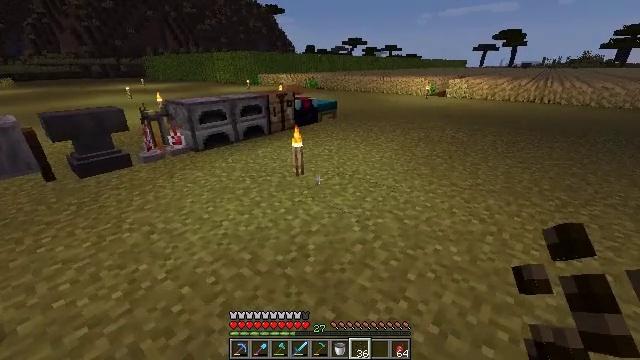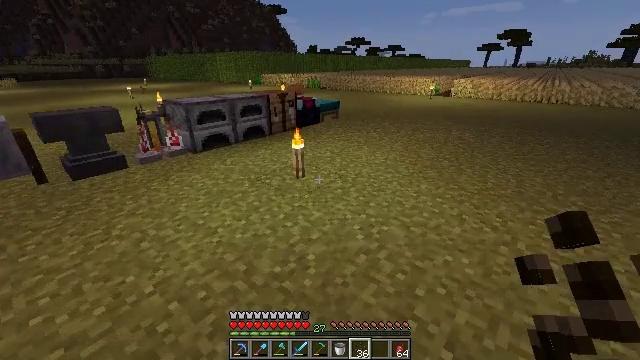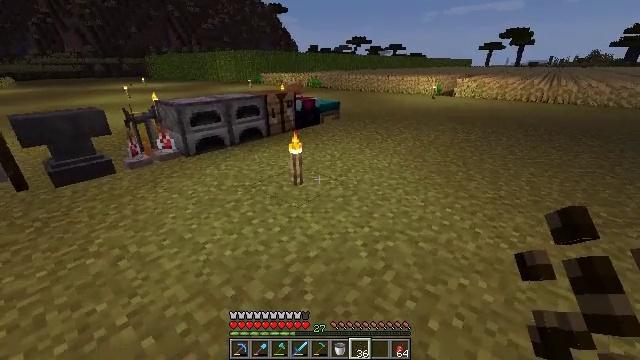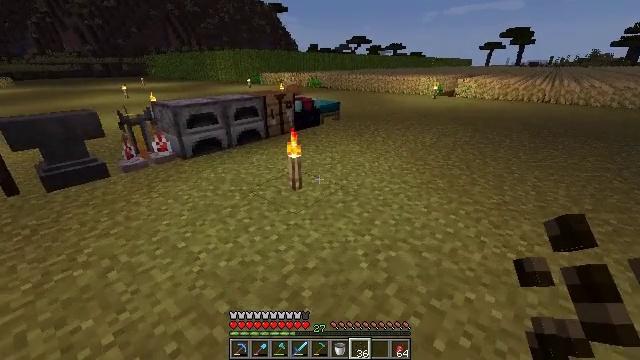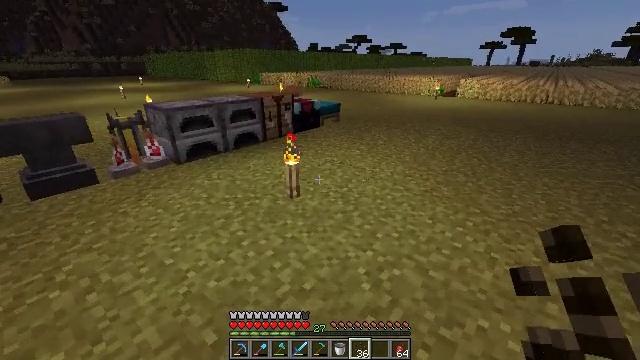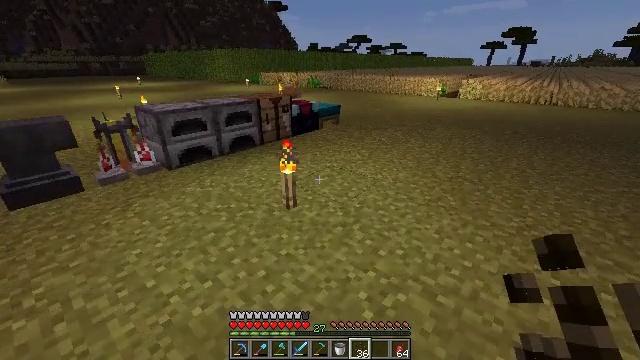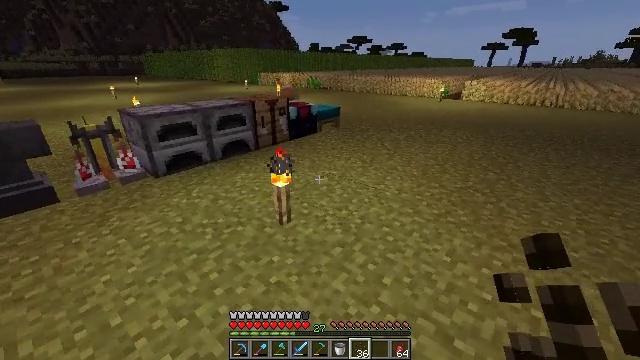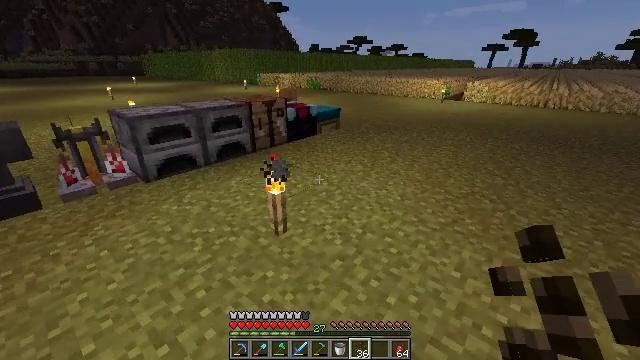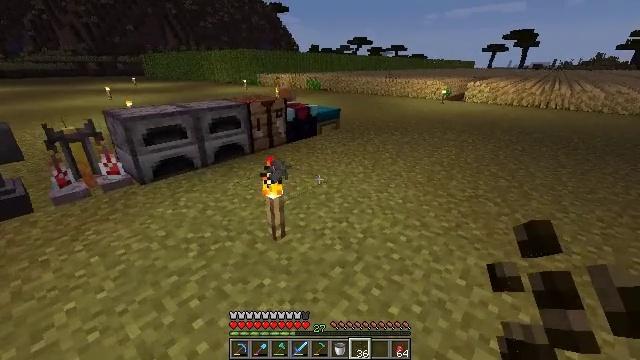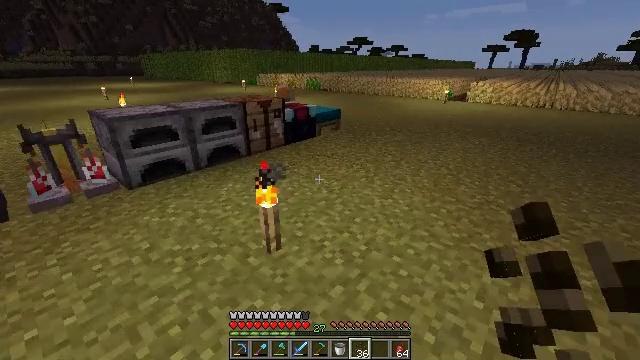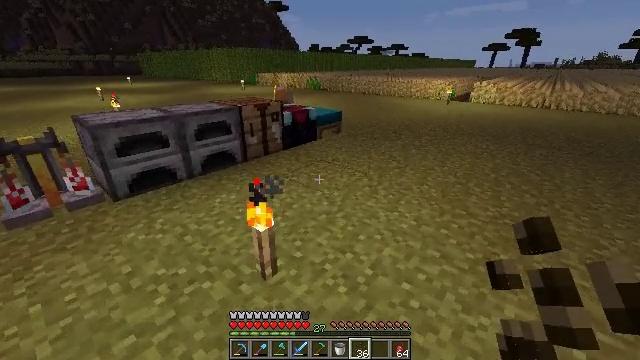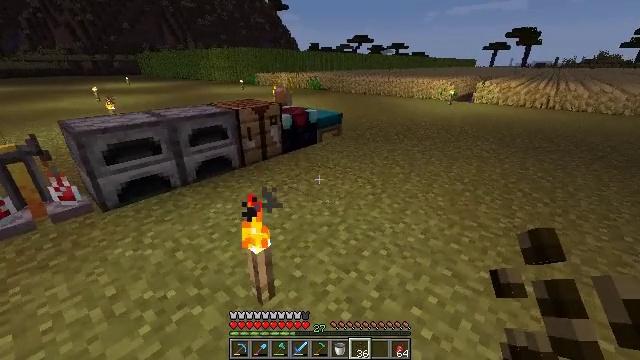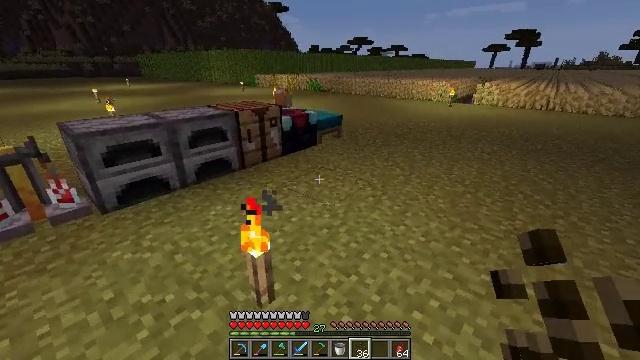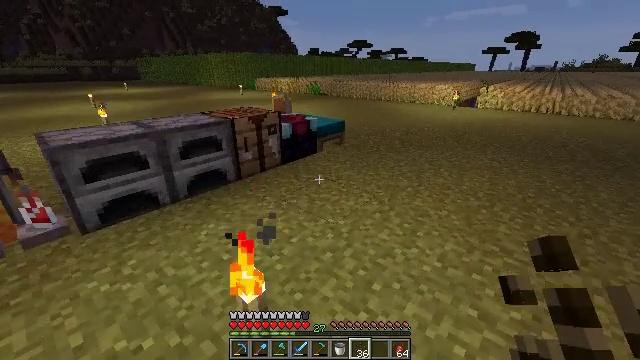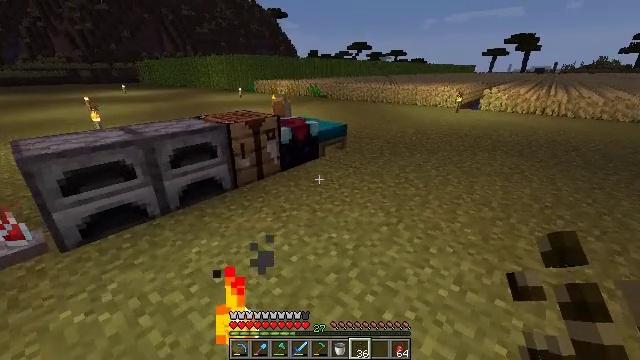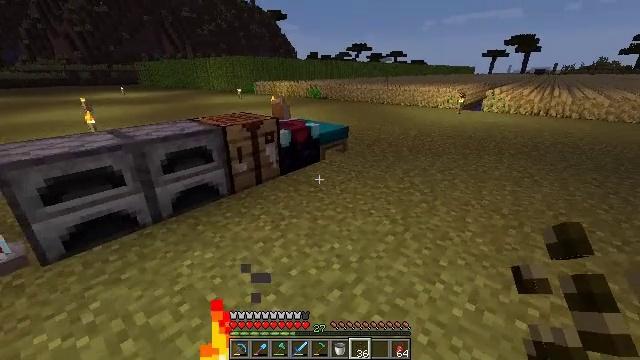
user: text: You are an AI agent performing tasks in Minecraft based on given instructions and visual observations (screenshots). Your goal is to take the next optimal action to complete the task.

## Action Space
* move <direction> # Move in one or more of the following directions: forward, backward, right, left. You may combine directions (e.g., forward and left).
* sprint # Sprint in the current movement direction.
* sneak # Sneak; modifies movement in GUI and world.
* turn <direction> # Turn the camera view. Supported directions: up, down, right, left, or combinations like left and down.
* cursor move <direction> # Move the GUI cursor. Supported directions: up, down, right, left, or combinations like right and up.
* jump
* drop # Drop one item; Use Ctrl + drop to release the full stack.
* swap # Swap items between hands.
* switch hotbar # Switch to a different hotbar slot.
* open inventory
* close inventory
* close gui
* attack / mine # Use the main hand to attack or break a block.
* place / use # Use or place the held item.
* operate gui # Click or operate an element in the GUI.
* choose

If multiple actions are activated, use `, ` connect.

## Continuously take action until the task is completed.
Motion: motion action
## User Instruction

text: Attack the melon to collect it.
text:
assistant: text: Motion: move forward
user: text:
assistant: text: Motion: move forward
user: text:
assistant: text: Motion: move forward
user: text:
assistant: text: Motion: move forward
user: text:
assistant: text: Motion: move forward
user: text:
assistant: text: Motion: move forward
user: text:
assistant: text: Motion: move forward
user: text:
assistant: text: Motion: move forward
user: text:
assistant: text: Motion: move forward
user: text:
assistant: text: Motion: move forward
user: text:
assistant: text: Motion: move forward
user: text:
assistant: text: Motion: move forward
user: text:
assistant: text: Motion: move forward
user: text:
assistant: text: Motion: move forward
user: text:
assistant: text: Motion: move forward
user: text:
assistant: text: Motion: move forward
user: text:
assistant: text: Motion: move forward
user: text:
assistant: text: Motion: move forward
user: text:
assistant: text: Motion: move forward and move right
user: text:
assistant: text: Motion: move forward and move right
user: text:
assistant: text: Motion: move forward and move right
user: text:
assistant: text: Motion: move forward and move right, turn left
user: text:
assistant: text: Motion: move forward and move right, turn left and down
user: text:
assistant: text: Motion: move forward and move right, turn left and down
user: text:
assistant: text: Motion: move forward and move right, turn left
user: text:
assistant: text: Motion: move forward and move right
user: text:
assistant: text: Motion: move forward and move right
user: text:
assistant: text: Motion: move forward and move right, turn left
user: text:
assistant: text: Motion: move forward and move right, turn left
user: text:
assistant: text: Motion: move forward and move right, turn left